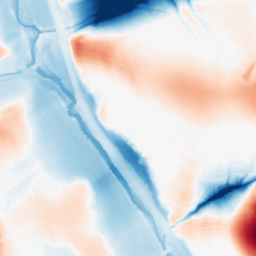
Category: morphological
Decomposition family: tophat_combined
Decomposition parameters: size: 50
Upsampling method: quadratic
Upsampling parameters: scale: 2
Upsampling scale: 2